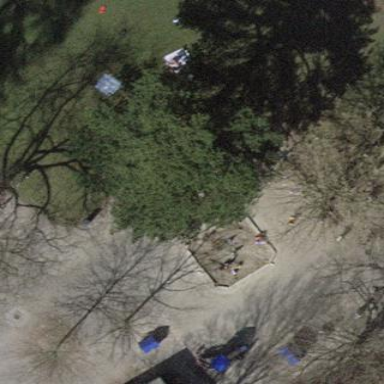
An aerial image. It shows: Playground area for leisure activities on the land.